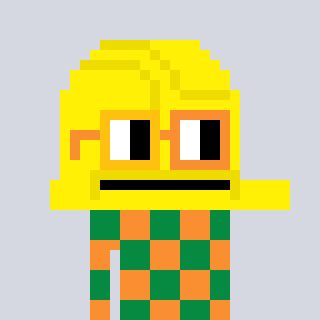
a pixel art character with square yellow and orange glasses, a construction helmet-shaped head and a orange-colored body on a cool background